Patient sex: M
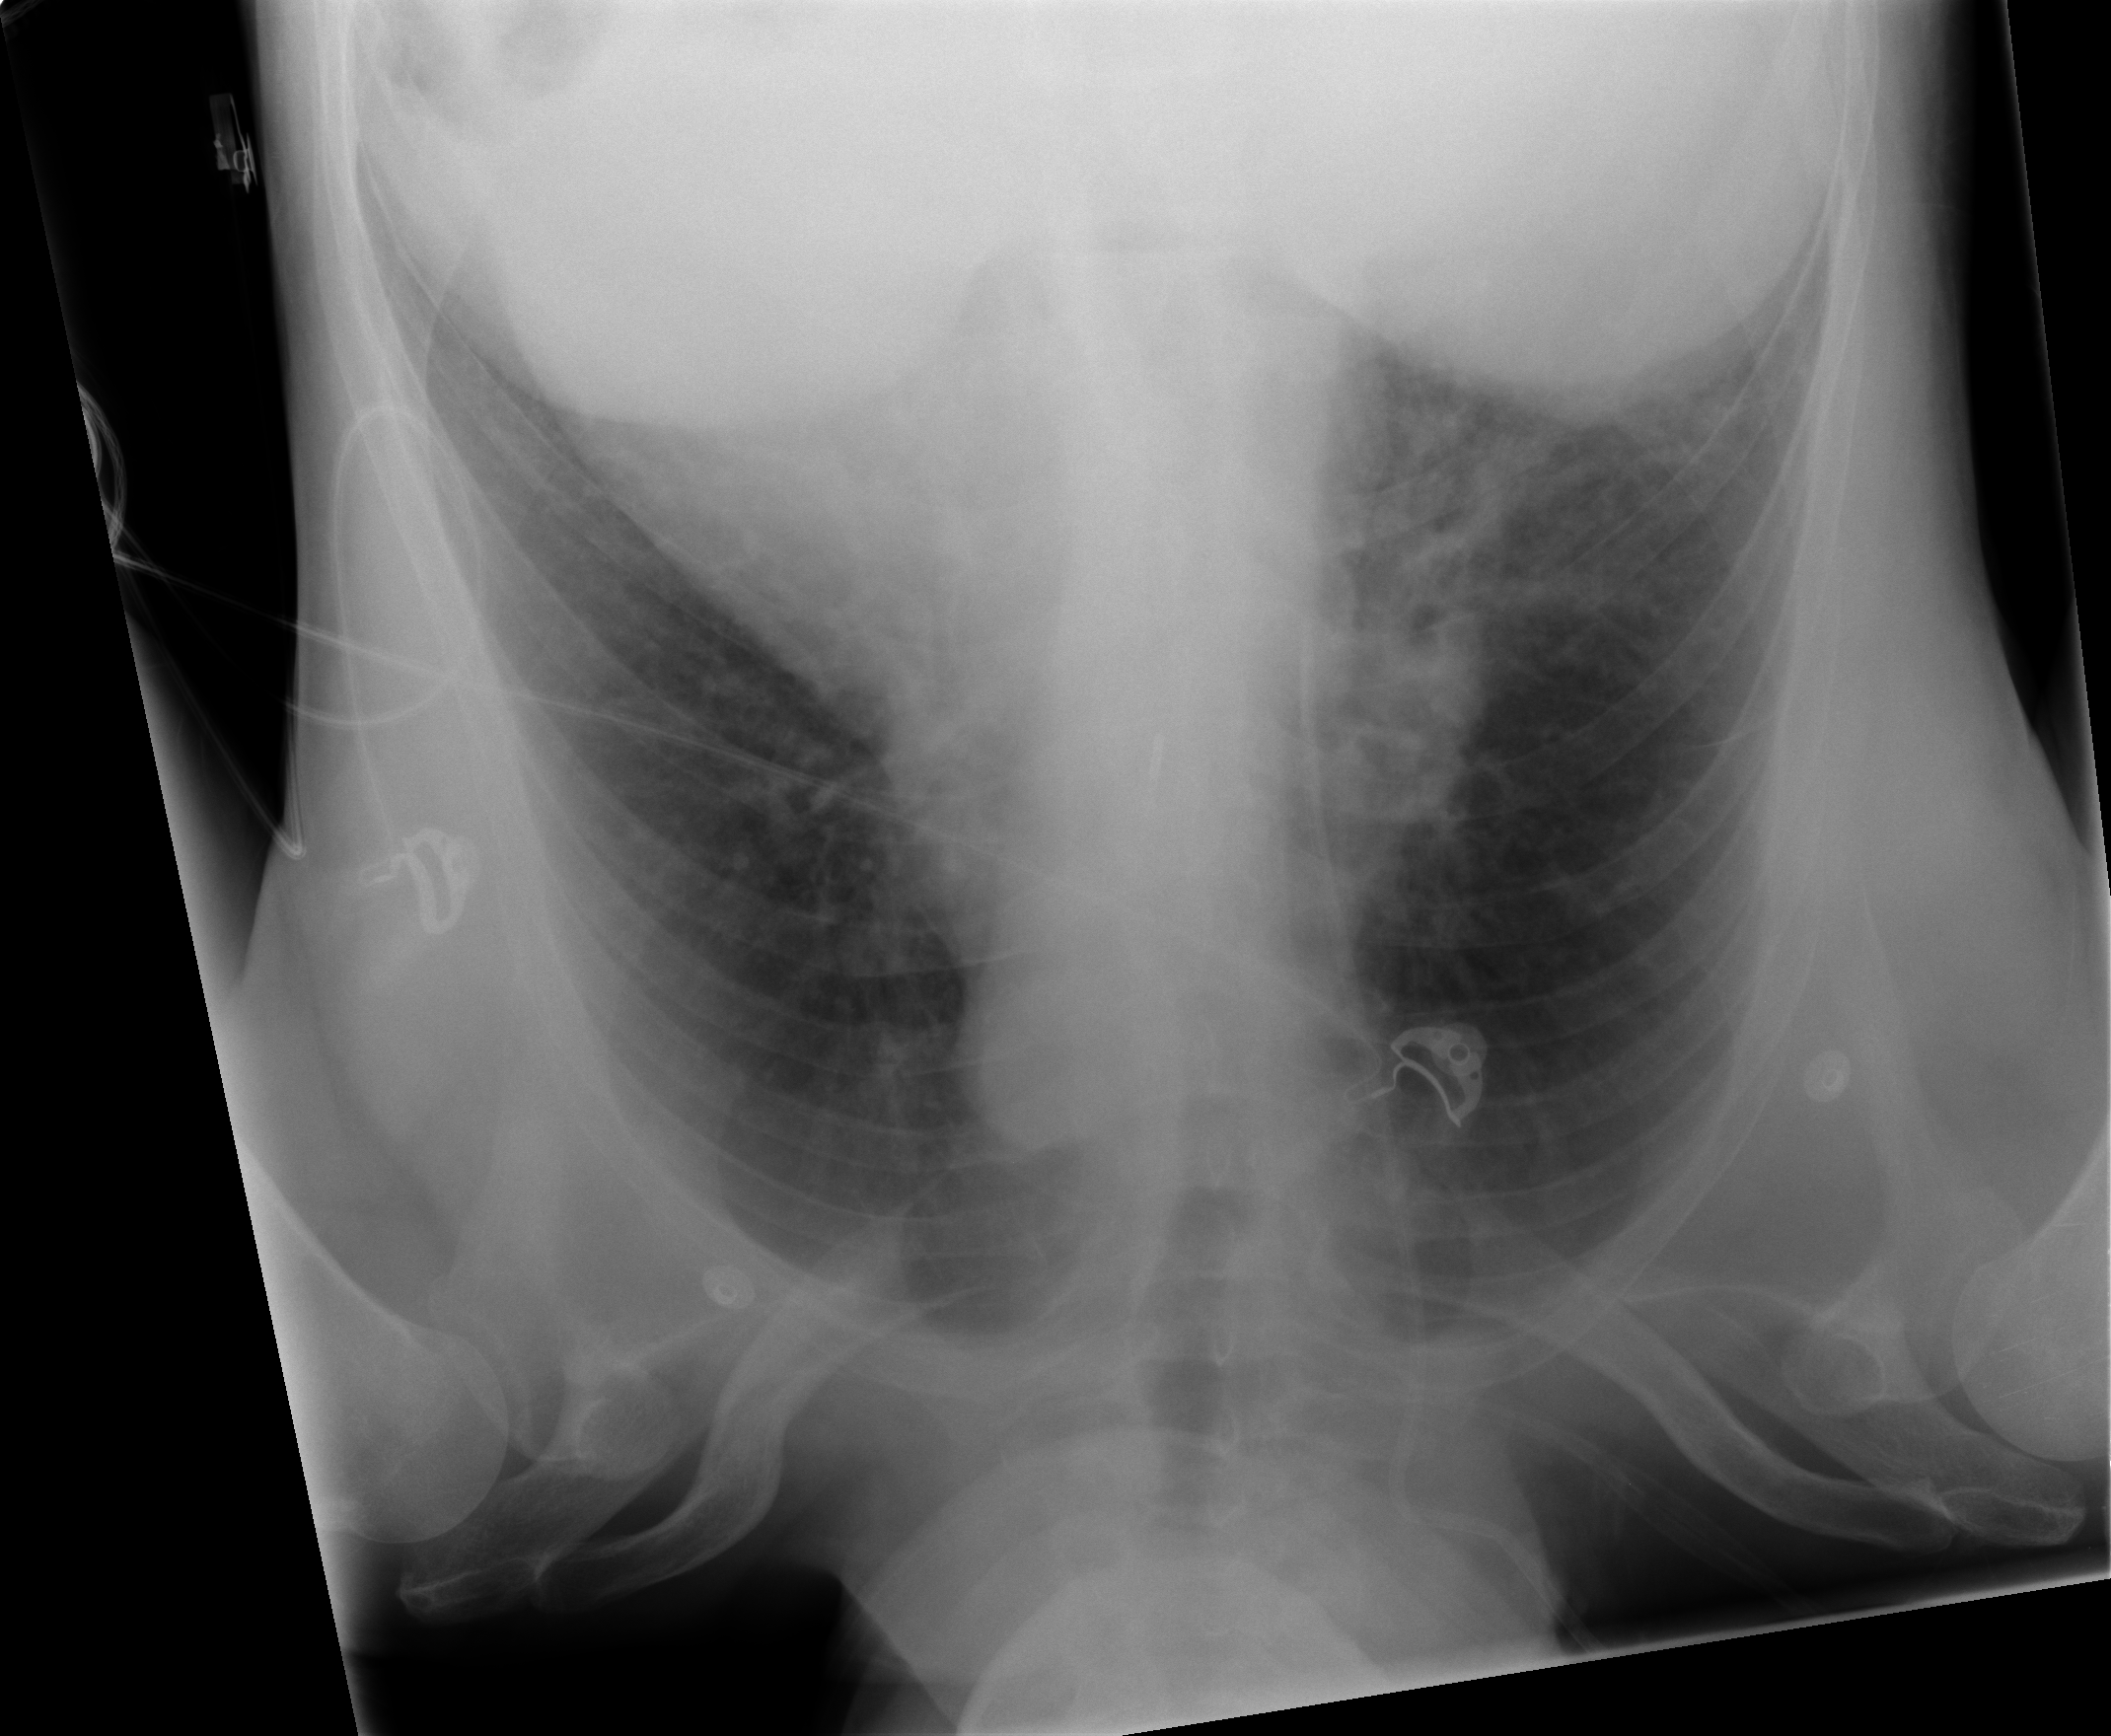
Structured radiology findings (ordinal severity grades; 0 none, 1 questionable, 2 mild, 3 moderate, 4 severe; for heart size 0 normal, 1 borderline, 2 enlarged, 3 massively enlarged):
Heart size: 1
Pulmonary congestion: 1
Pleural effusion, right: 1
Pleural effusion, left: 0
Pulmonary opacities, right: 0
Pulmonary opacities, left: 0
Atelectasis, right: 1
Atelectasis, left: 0